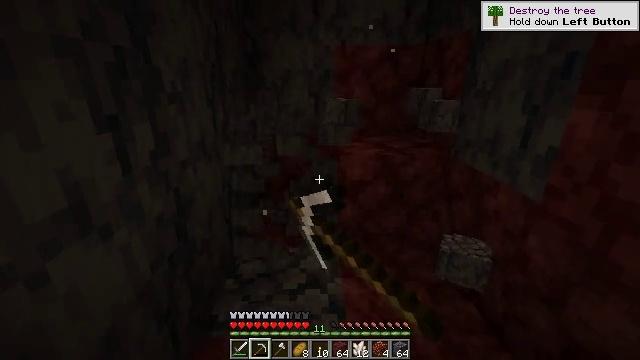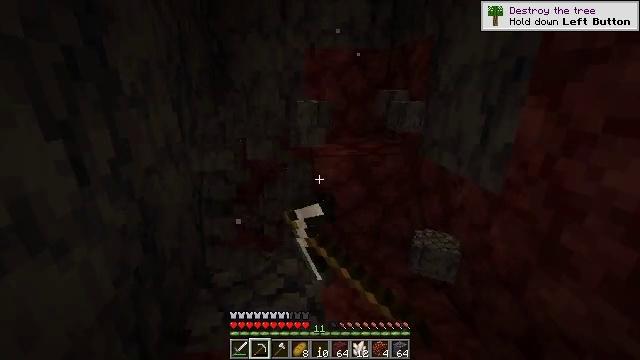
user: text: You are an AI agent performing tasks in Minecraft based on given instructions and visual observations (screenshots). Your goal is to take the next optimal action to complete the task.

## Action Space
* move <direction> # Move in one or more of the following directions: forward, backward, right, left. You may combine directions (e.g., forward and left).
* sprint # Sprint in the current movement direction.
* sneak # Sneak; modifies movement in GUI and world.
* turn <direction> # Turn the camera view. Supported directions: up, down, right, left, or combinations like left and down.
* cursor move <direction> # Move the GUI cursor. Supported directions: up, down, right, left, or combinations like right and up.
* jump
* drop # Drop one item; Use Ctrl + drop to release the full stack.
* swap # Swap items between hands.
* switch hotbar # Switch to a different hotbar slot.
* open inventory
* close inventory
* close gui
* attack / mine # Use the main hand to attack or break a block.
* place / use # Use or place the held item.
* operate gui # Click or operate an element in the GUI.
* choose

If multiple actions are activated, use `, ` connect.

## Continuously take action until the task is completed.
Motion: motion action
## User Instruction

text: Break the basalt block.
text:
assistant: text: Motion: turn right, attack / mine
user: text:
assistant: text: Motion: attack / mine